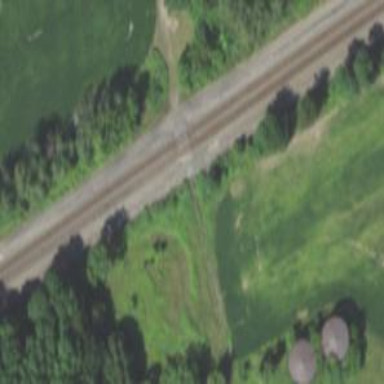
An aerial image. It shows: Railway level crossing.